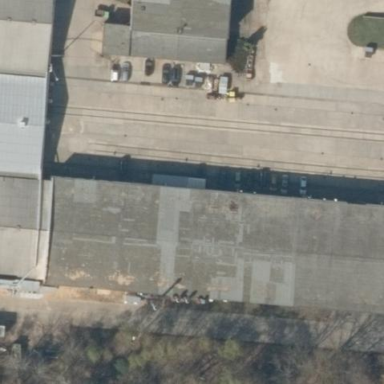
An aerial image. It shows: Industrial building.